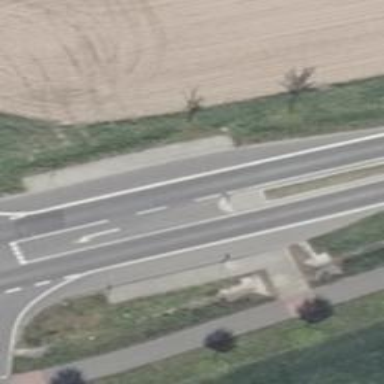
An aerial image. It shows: Secondary road.